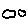
Label: cloud